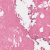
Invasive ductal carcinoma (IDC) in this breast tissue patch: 0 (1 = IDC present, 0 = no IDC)